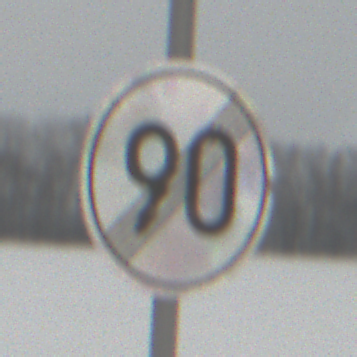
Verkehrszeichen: EndeGeschwindigkeit90
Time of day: MorningAfternoon
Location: Outdoor (Nature)
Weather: Overcast
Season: Winter
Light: Natural